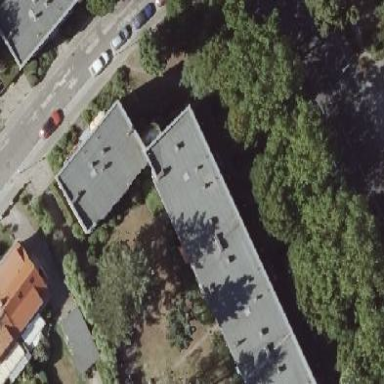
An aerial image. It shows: Modern apartments building.